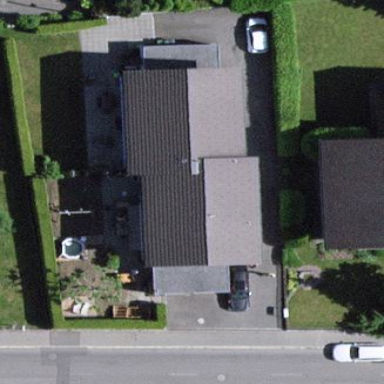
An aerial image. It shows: Semidetached house.